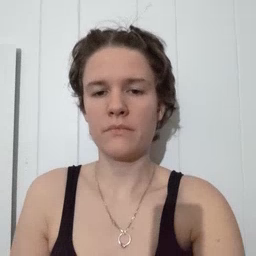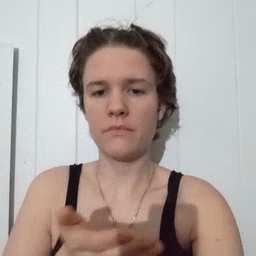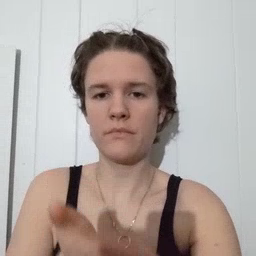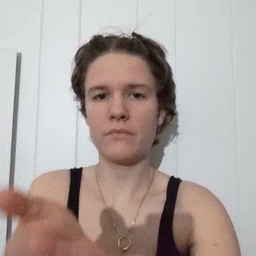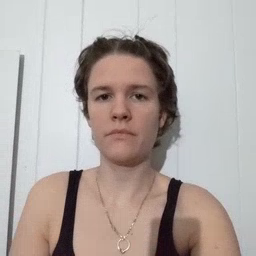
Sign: boat